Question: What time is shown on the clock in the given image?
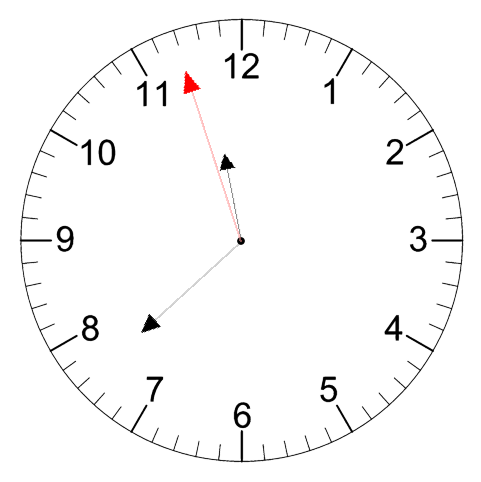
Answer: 11:37:57